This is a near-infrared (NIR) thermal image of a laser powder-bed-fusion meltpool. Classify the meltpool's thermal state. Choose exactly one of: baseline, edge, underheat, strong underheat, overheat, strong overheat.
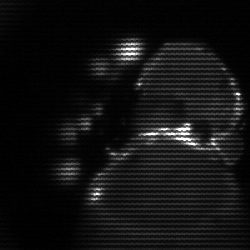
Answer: edge